Field crop: maize
Growth stage: 2
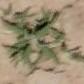
Species: atriplex